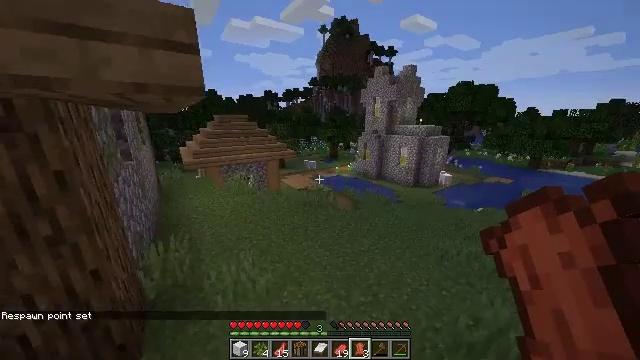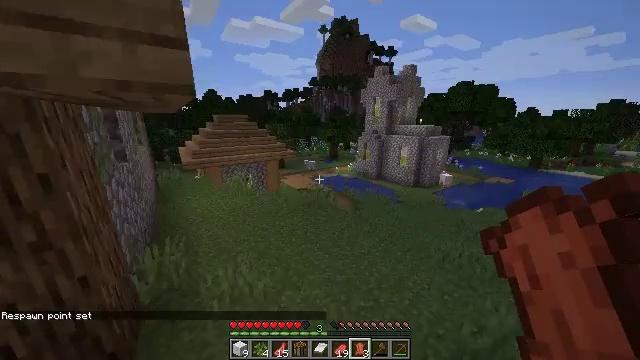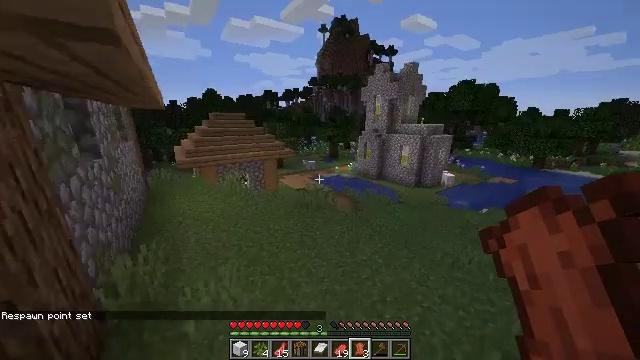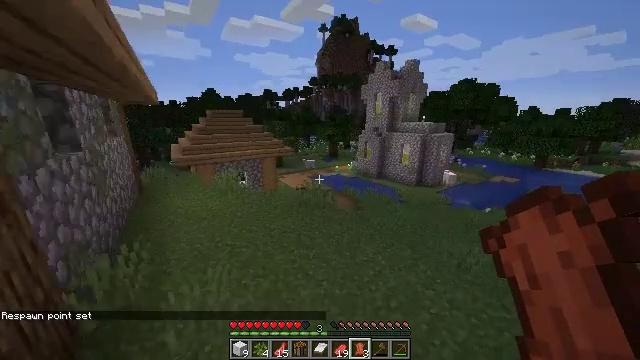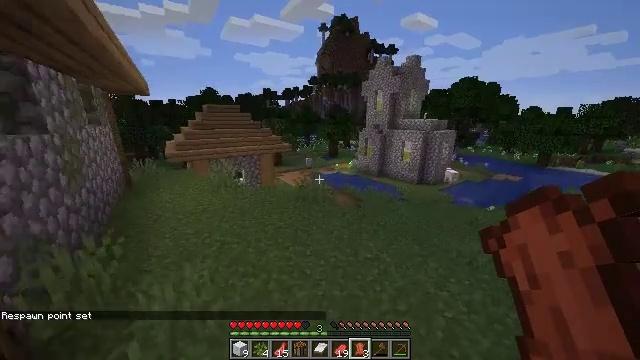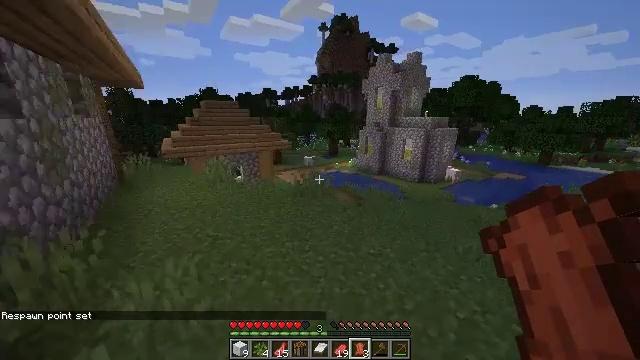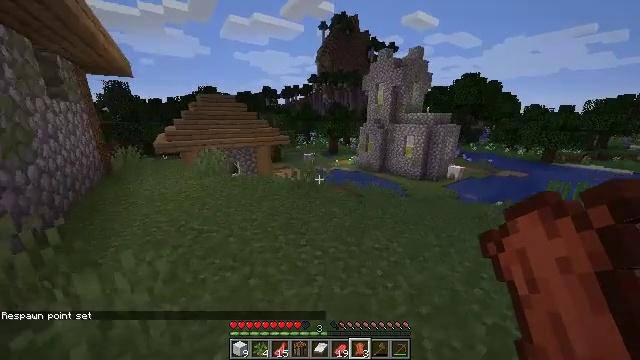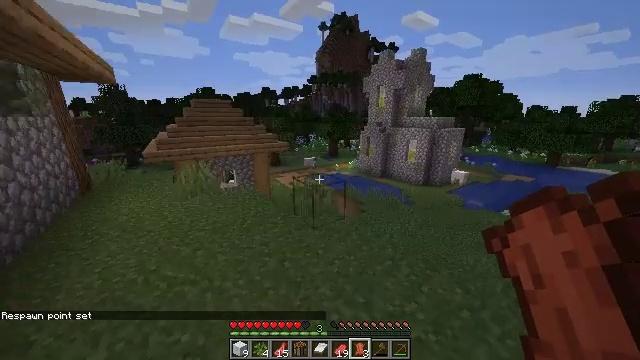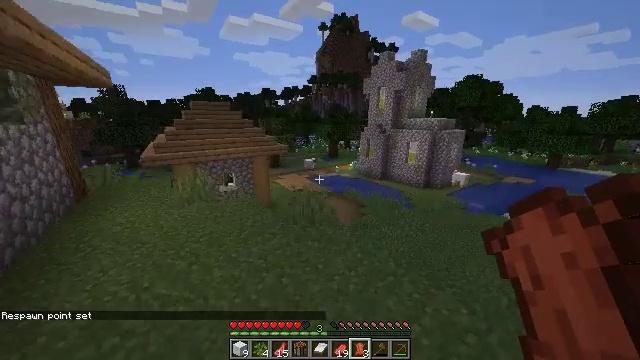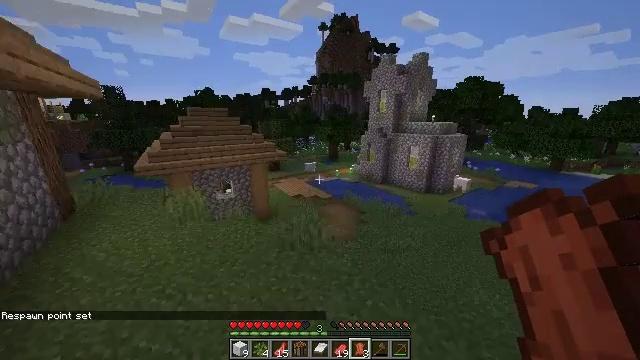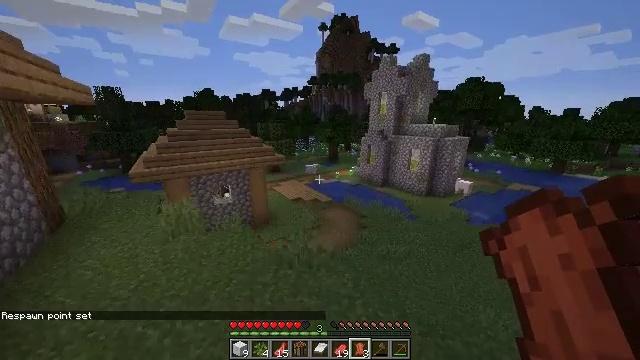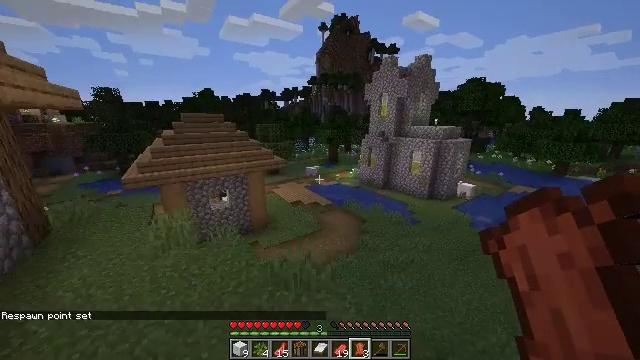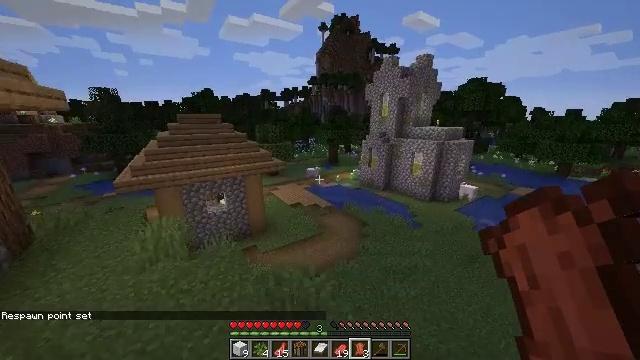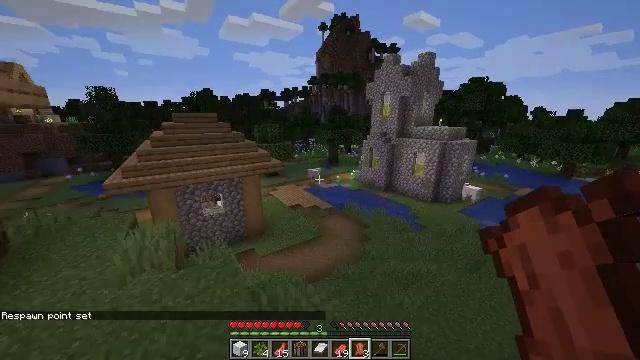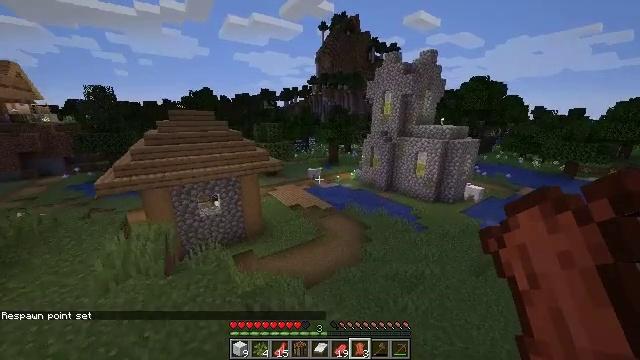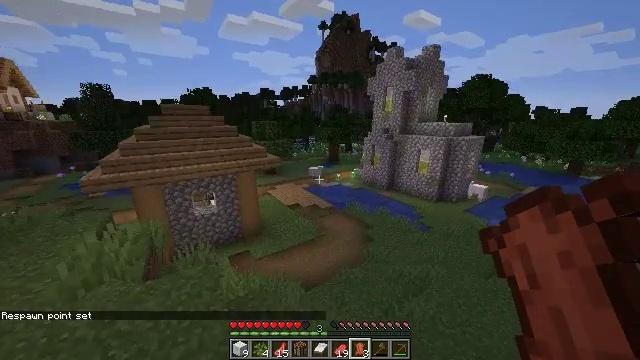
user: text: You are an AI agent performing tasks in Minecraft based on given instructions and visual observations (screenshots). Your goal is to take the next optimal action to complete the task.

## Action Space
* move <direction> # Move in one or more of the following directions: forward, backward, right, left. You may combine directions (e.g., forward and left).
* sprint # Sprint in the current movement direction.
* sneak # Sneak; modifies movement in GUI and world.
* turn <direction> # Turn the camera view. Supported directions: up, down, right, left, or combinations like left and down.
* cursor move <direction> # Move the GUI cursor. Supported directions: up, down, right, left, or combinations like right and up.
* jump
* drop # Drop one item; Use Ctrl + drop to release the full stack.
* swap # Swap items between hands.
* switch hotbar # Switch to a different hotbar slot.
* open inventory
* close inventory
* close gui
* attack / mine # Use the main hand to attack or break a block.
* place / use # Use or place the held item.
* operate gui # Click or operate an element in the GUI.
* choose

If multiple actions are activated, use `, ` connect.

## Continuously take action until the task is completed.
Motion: motion action
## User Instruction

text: Attack the brewing stand to gather it.
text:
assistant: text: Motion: move forward, jump
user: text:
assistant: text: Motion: move forward, jump
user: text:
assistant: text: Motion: move forward, jump
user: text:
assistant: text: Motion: move forward, jump
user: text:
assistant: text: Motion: move forward, jump
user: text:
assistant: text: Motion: move forward, jump
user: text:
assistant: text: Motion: move forward, jump
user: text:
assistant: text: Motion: move forward, jump
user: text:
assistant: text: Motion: move forward, jump
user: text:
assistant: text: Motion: move forward, jump
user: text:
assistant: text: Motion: move forward, jump
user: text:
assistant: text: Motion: move forward, jump
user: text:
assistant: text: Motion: move forward, jump
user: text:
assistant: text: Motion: move forward, jump
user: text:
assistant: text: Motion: move forward, jump
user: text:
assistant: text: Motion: move forward, jump
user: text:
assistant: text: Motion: move forward
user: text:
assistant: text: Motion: move forward
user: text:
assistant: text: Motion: move forward
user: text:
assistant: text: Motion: move forward and move right, turn left and down
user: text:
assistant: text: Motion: move forward and move right, turn left and down
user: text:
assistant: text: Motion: move forward and move right, turn left
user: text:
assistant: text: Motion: move forward and move right, turn left
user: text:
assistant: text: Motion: move forward and move right
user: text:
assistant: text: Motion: move forward and move right
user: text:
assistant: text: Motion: move forward and move right
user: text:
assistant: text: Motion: move forward and move right
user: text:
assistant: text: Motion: move forward and move right
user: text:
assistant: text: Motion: move forward and move right
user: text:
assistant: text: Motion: move forward and move right